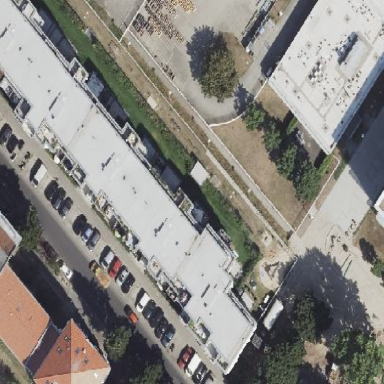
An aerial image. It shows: Street-side parking area.